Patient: sex M, age 78
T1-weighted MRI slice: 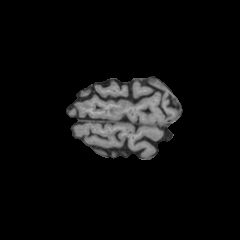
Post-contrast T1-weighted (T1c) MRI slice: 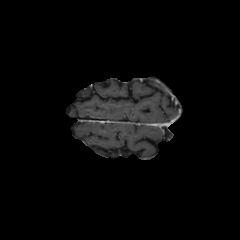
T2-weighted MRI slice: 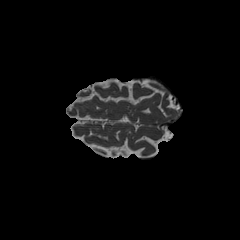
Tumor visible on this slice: no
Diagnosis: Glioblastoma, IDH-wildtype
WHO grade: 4